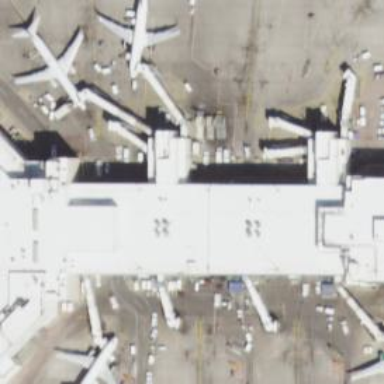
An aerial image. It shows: Airport gate.